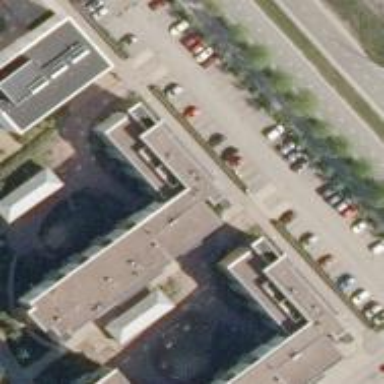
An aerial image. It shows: Horizontal parts make up this apartment building.